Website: ulta-beauty
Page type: account-selection
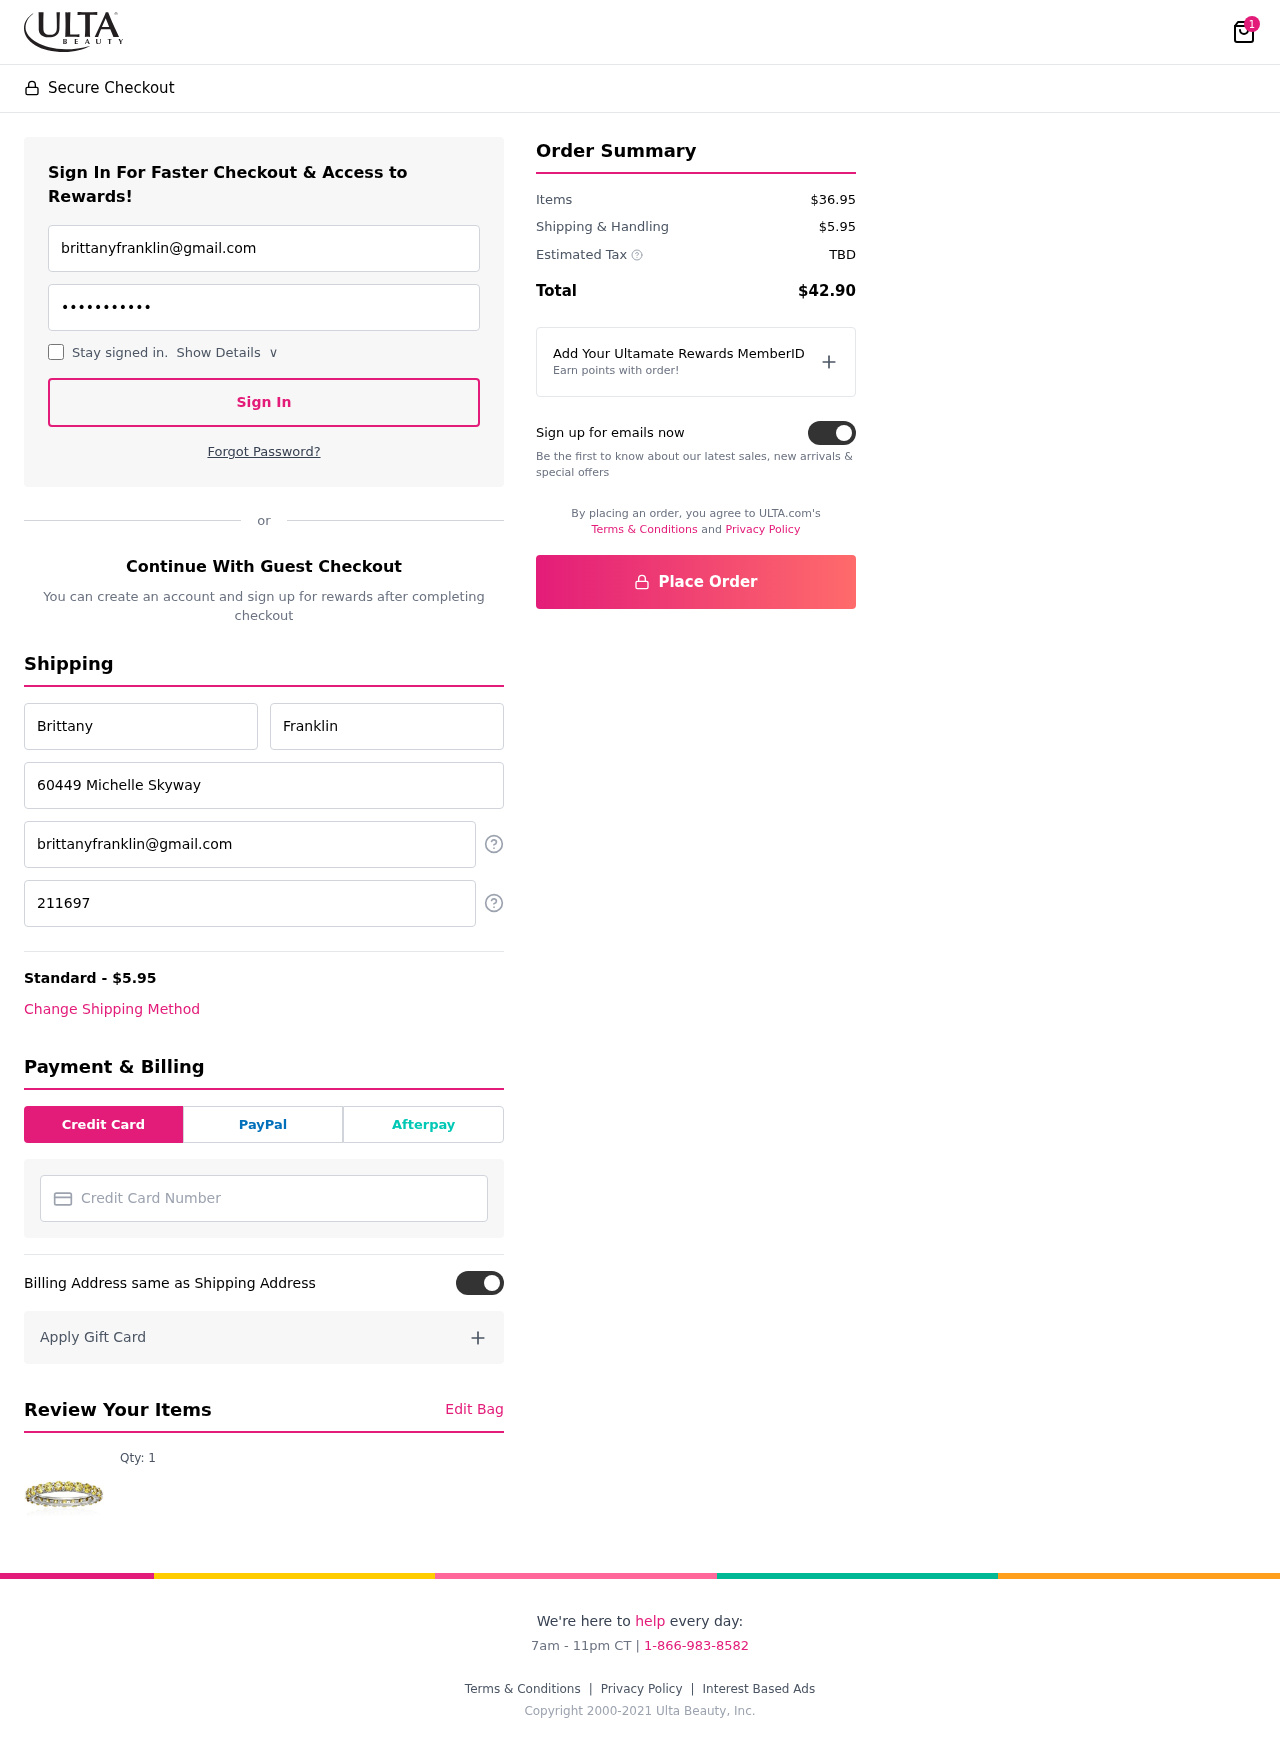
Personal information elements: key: PII_CARD_NUMBER
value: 6011 8300 3643 4177
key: PII_EMAIL
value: brittanyfranklin@gmail.com
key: PII_EMAIL2
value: brittanyfranklin@gmail.com
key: PII_FIRSTNAME
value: Brittany
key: PII_LASTNAME
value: Franklin
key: PII_PHONE
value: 2116975445
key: PII_STREET
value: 60449 Michelle Skyway
Product elements: key: PRODUCT1_QUANTITY
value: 1
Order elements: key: ORDER_NUM_ITEMS
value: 1
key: ORDER_SHIPPING_COST
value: $5.95
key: ORDER_SUBTOTAL
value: $36.95
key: ORDER_TAX
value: TBD
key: ORDER_TOTAL
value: $42.90